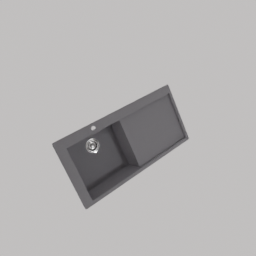
Label: appliances